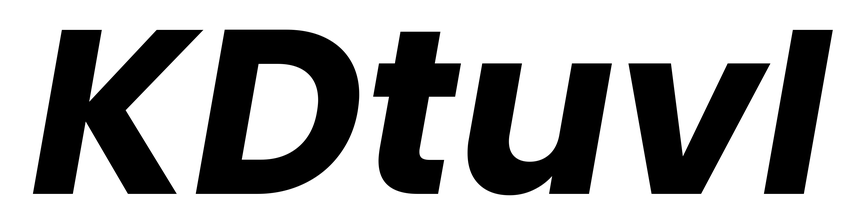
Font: Poppins-BoldItalic